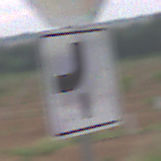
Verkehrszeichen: VerlaufVorfahrtsstrasse7
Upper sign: Stop
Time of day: SunriseSunset
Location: Outdoor (Nature)
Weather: PartlyCloudy
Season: NotSpecified
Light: Natural